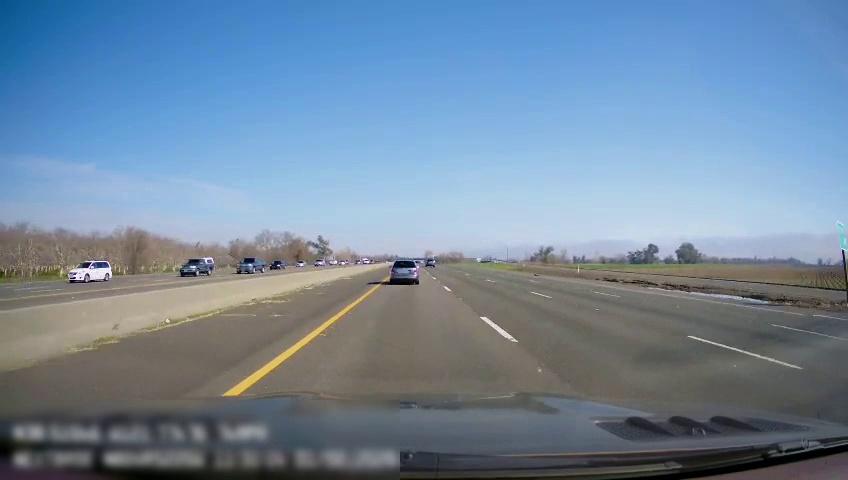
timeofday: Day
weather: Sunny
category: Drivable Space
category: Drivable Space
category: Drivable Space
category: Vehicles | SUV
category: Vehicles | SUV
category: Vehicles | SUV
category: Vehicles | SUV
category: Vehicles | SUV
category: Vehicles | SUV
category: Vehicles | SUV
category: Vehicles | SUV
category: Lanes | Current Lane
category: Lanes | Current Lane
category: Lanes | Alternate Lane
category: Lanes | Alternate Lane
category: Lanes | Alternate Lane
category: Lanes | Opposite Lane
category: Lanes | Opposite Lane
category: Traffic | Signs